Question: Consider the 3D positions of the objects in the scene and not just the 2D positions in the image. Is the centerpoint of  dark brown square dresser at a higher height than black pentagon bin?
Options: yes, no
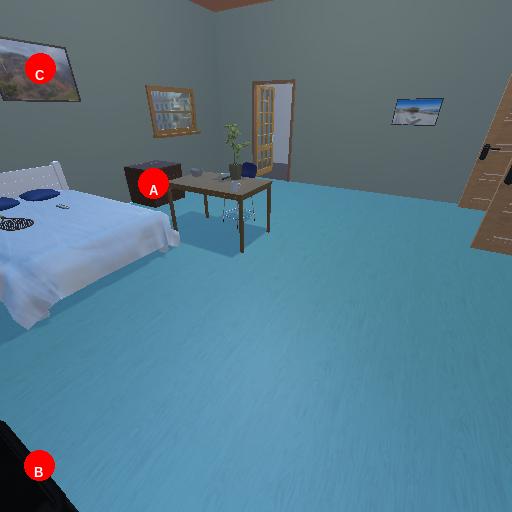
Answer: yes